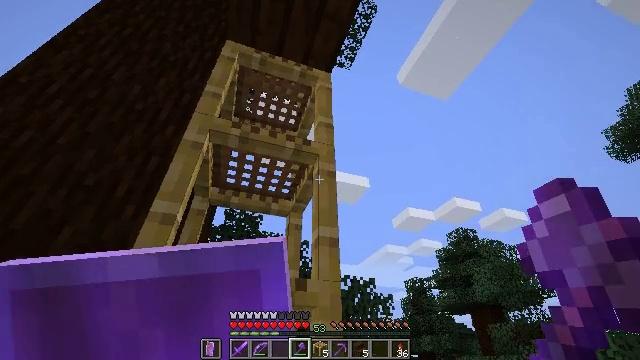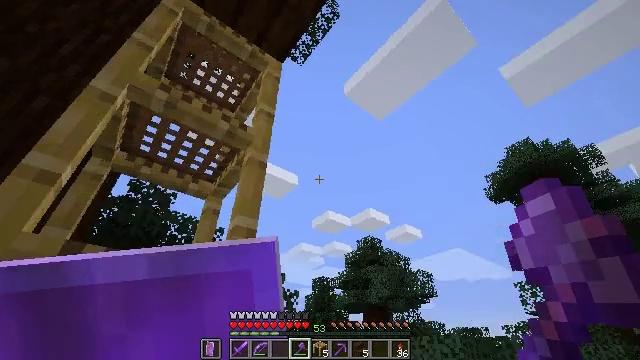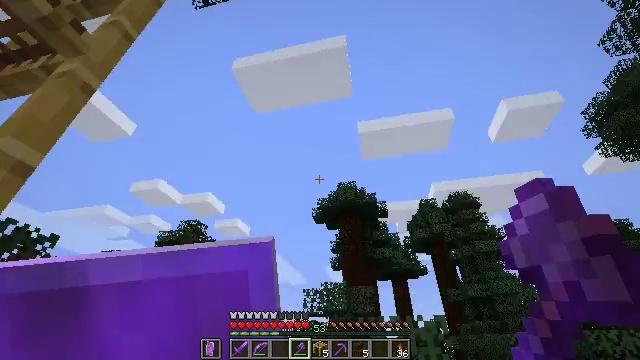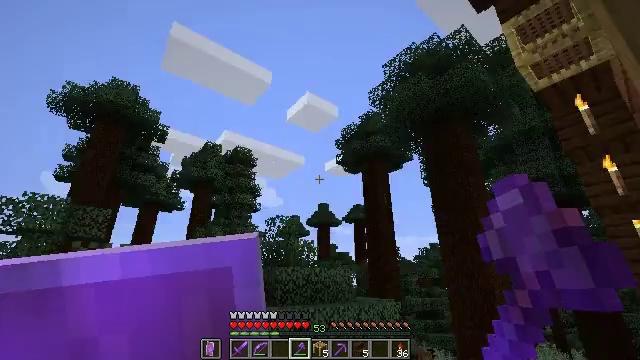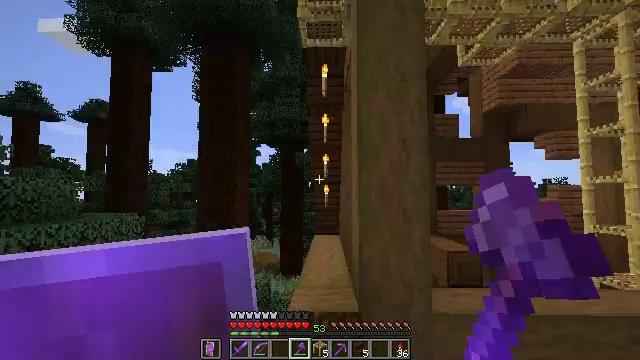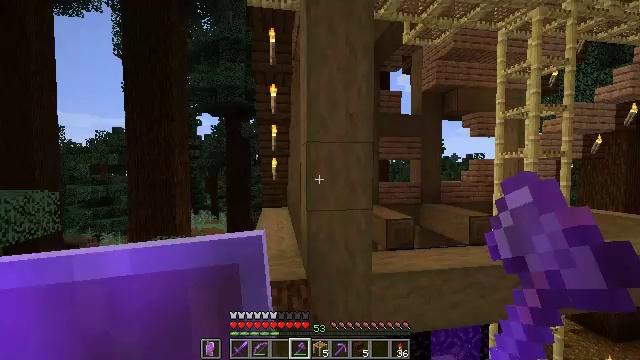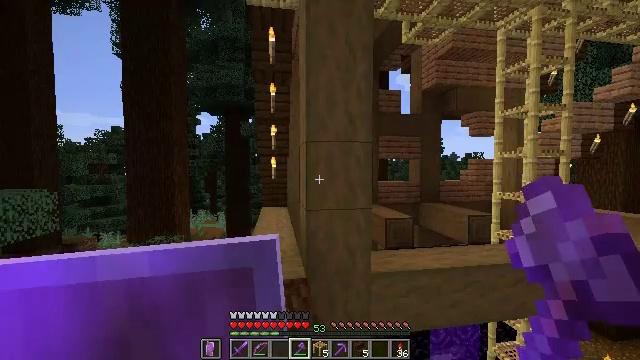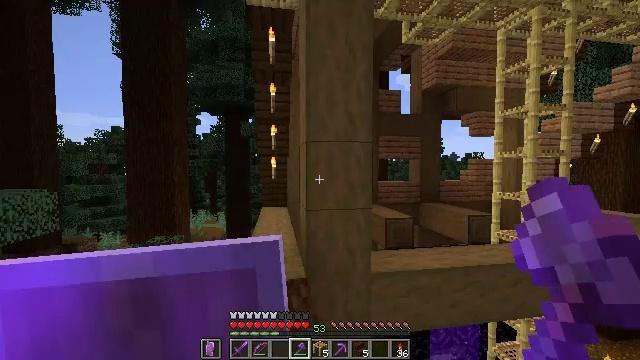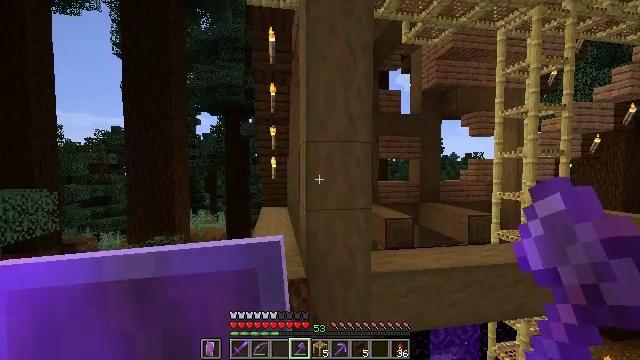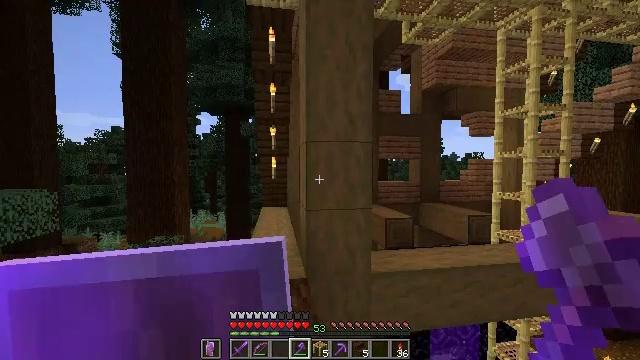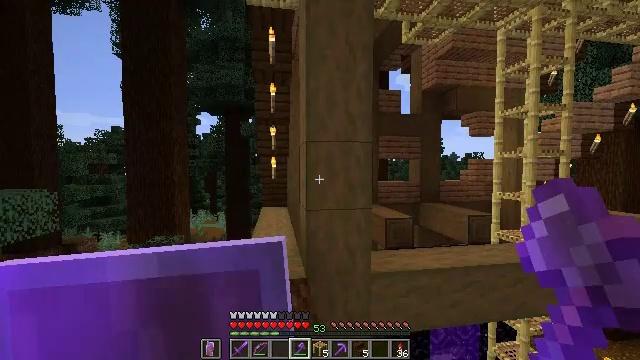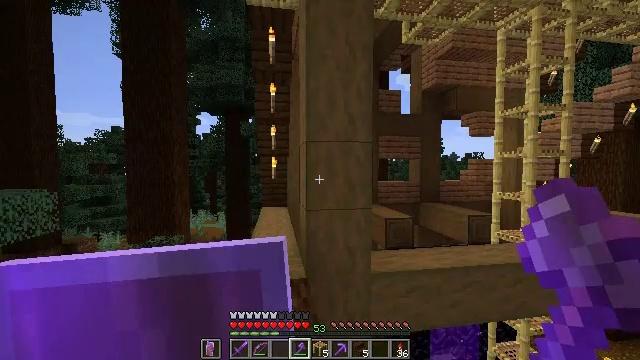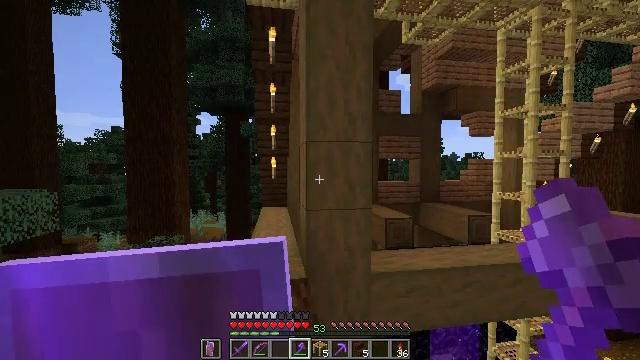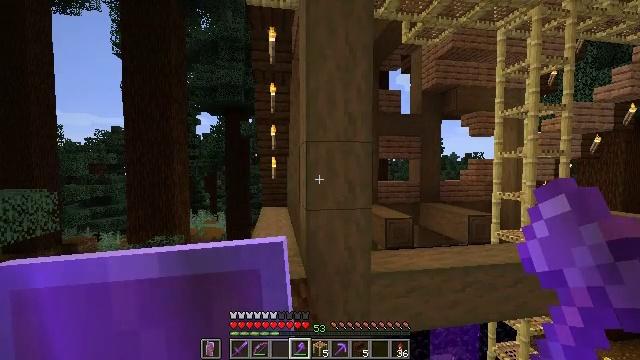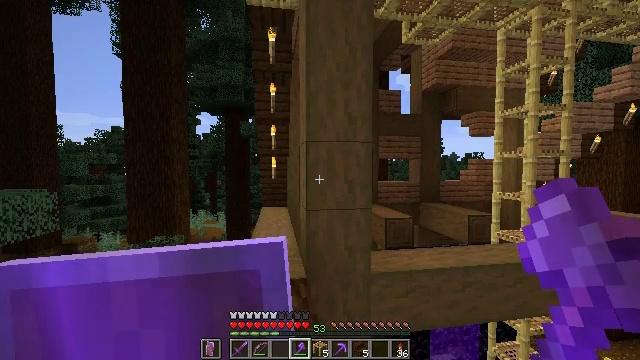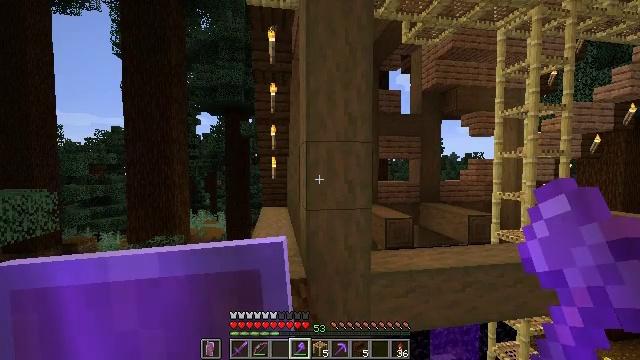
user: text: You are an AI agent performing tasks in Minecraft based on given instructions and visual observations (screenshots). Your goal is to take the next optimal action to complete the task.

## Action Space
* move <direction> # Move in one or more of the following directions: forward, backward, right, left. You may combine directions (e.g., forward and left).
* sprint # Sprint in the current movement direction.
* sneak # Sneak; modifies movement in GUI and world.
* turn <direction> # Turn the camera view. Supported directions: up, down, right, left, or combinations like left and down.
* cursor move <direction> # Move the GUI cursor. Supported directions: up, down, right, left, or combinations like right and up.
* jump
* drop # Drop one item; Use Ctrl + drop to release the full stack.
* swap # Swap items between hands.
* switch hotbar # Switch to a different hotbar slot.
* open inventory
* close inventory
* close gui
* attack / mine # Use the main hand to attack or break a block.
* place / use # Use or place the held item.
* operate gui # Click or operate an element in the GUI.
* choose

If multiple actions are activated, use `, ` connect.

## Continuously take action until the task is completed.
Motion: motion action
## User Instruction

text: Use a tool to break the dark oak slab.
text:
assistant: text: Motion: turn right and down
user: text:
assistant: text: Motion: turn right and down
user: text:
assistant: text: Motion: turn right and down
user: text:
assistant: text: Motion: turn right and down
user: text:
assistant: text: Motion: turn right and down
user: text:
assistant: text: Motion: no_op
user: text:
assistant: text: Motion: no_op
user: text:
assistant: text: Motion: no_op
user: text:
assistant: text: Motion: no_op
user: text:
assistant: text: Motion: no_op
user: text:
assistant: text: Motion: no_op
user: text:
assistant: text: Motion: no_op
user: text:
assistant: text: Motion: no_op
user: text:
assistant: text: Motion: no_op
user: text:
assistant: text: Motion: no_op
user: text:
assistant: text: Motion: no_op
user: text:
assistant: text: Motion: no_op
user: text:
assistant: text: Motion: no_op
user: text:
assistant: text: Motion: no_op
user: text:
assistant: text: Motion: no_op
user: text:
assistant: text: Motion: no_op
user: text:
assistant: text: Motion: no_op
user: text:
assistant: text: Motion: no_op
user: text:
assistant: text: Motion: no_op
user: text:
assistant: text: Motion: no_op
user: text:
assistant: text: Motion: no_op
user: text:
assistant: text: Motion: no_op
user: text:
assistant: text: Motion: no_op
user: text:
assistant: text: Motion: no_op
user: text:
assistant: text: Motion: no_op